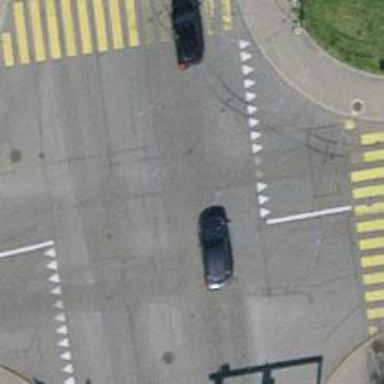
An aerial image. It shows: Road with traffic signals.